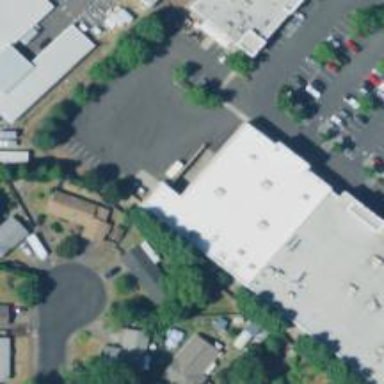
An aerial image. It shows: Veterinary facility.